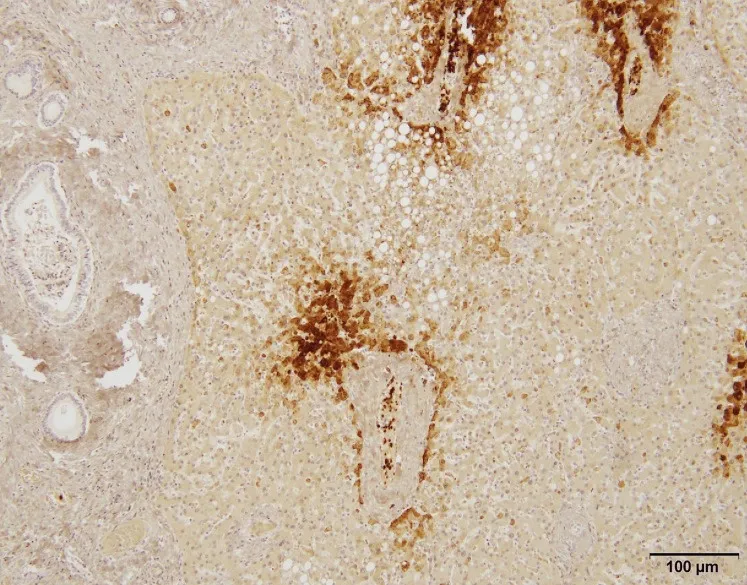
Immunohistochemistry for glutamine synthetase (GS). Central veins are surrounded by GS-positive hepatocytes as seen in normal liver tissue.
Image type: medical_photograph (skin_photograph)